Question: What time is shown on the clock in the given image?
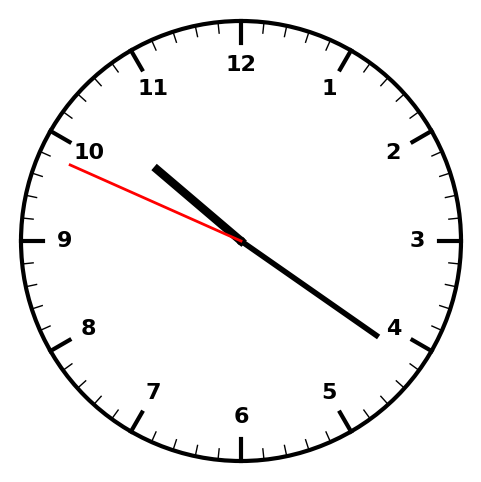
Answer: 10:20:49